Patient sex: M
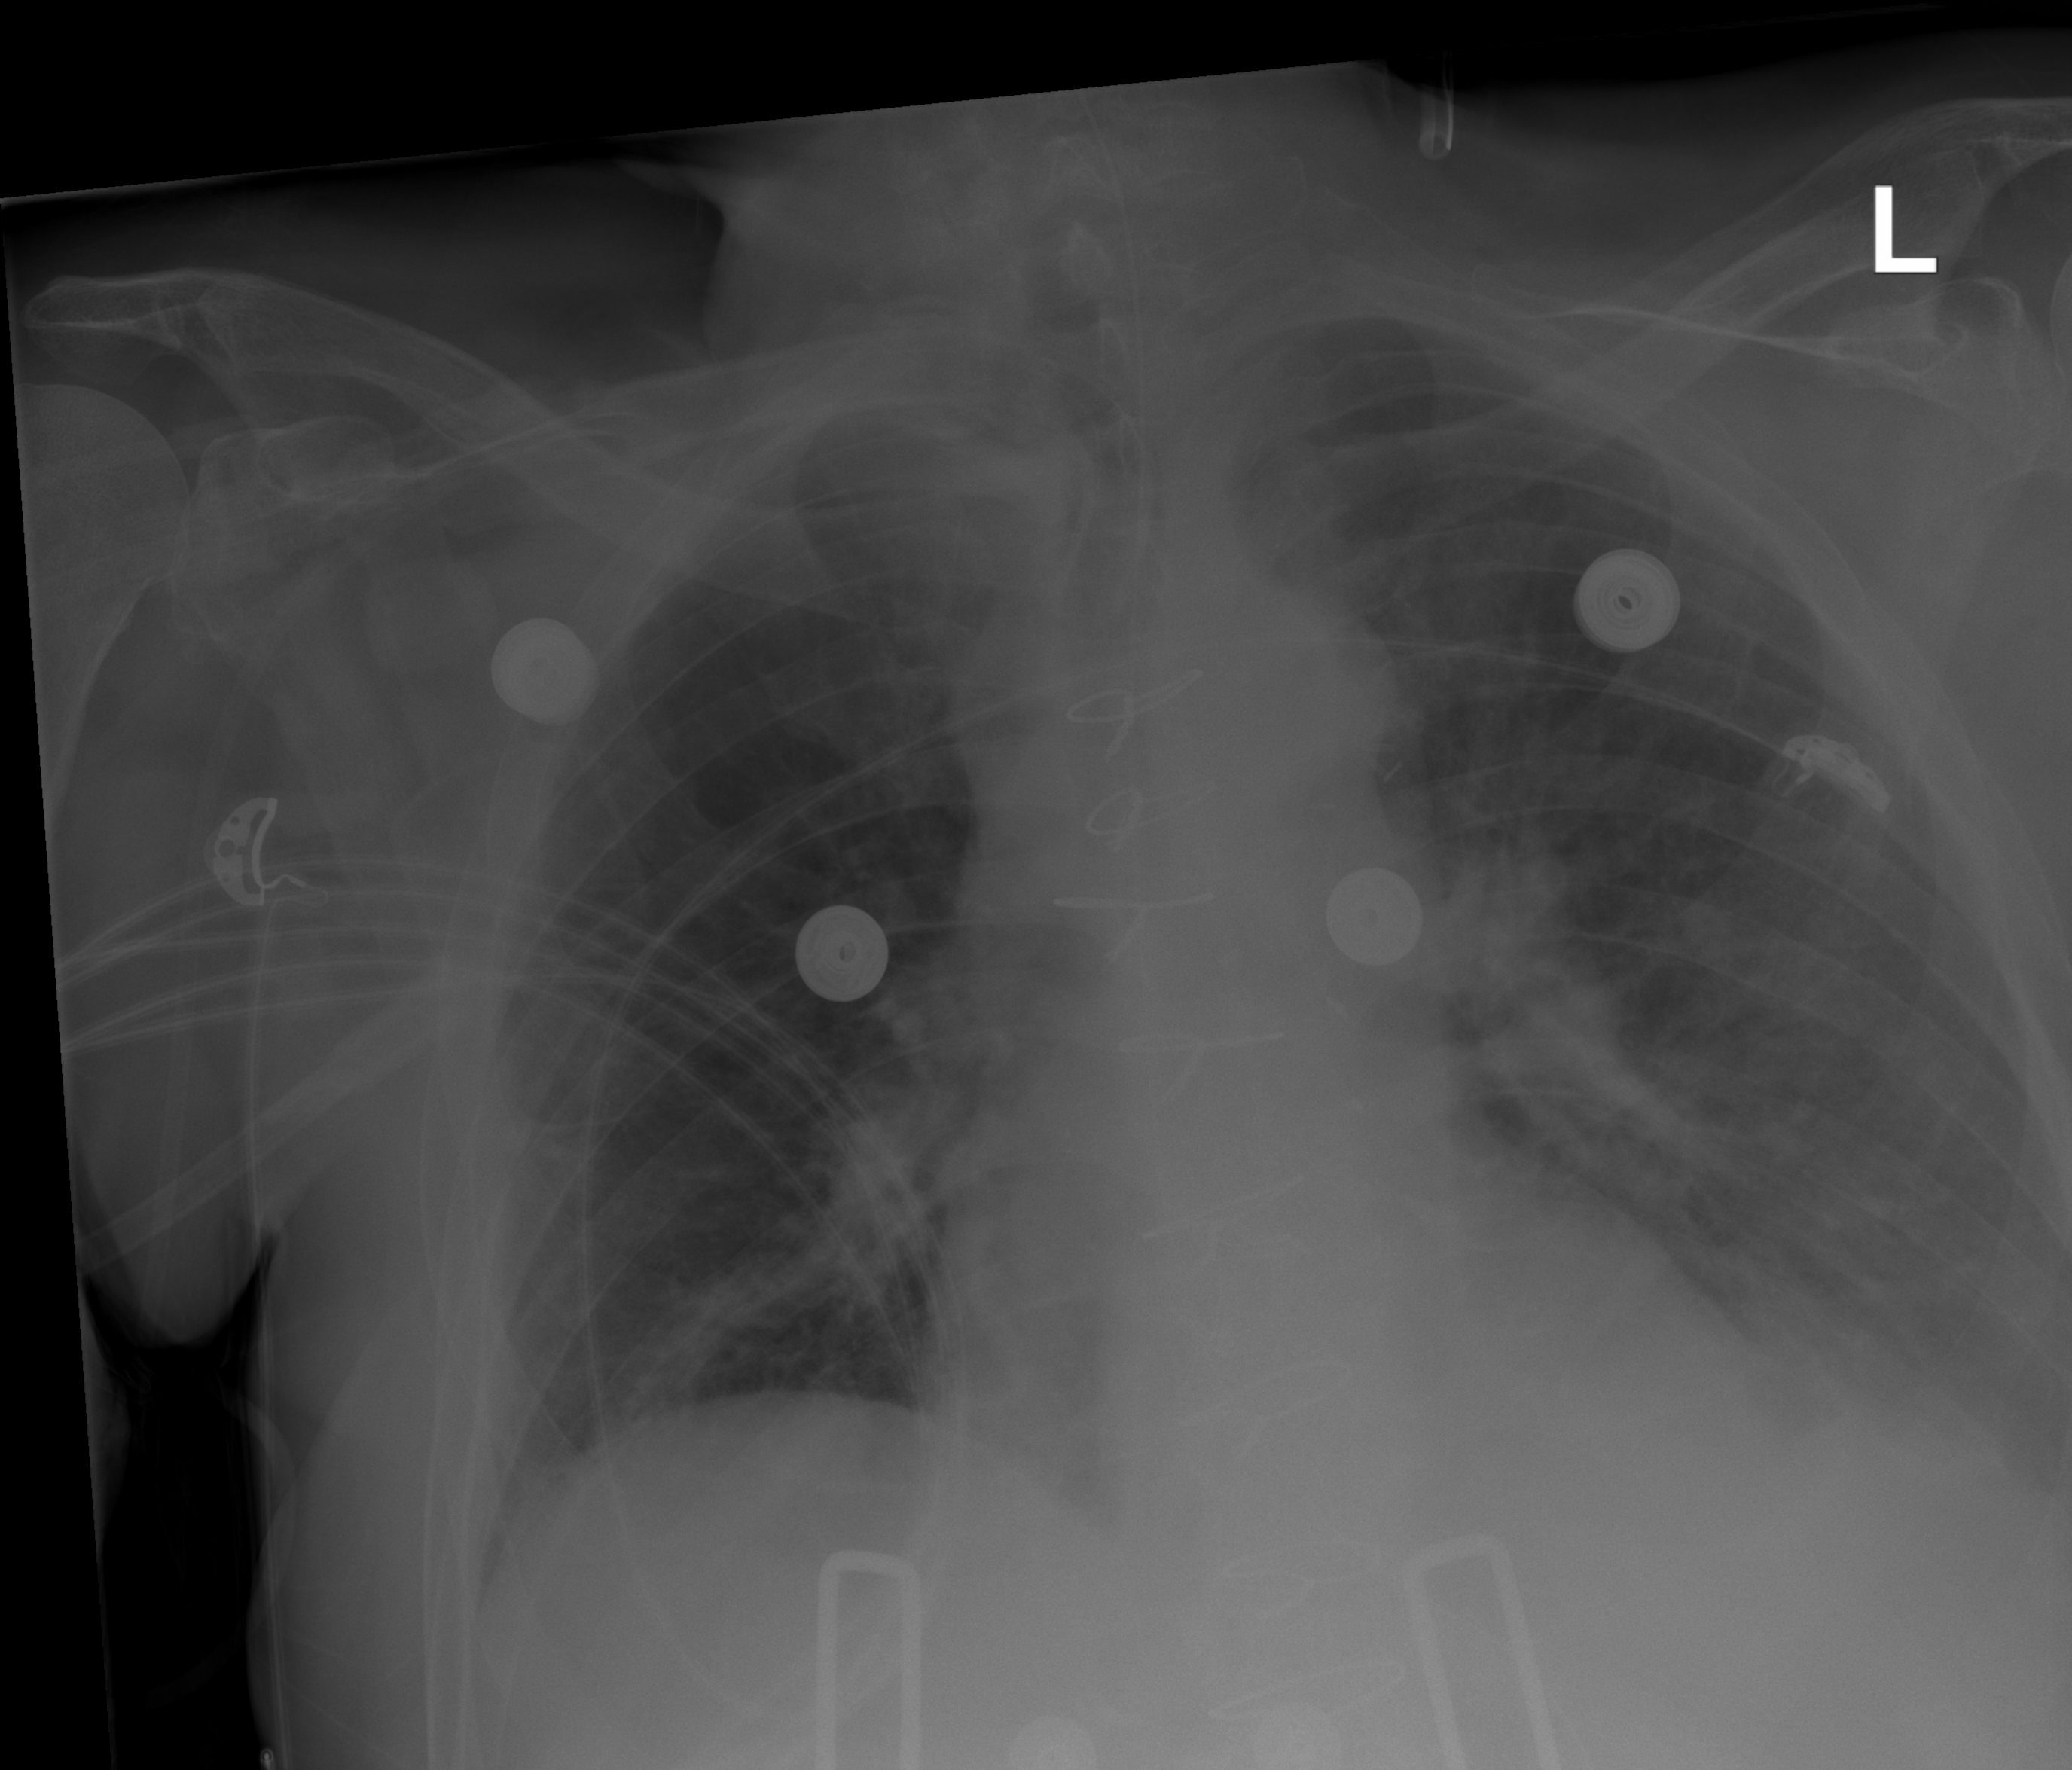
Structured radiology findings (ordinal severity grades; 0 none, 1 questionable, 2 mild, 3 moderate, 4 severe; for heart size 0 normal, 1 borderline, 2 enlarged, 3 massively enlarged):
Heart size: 0
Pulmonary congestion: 2
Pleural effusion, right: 0
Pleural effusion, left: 2
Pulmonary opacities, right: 2
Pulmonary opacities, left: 2
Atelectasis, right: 2
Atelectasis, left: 2